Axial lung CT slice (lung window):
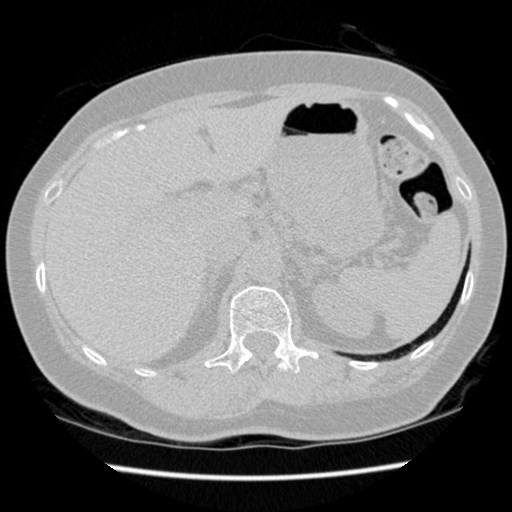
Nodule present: no